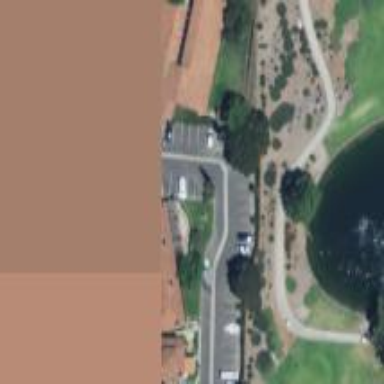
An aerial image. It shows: Golf bunker filled with sandy terrain.